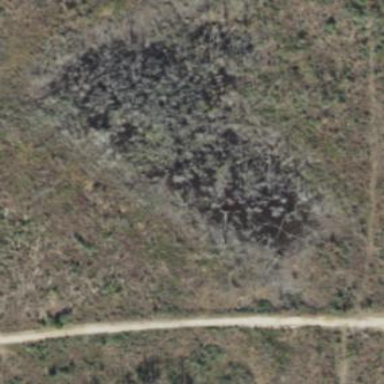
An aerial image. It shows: Swamp in wetland area.